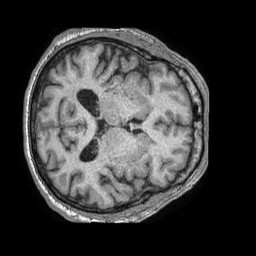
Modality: T1w
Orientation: axial
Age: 63
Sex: male
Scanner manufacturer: philips
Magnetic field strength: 1.5 T
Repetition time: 0.007509 s
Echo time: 0.003422 s